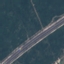
Land use / land cover: Highway